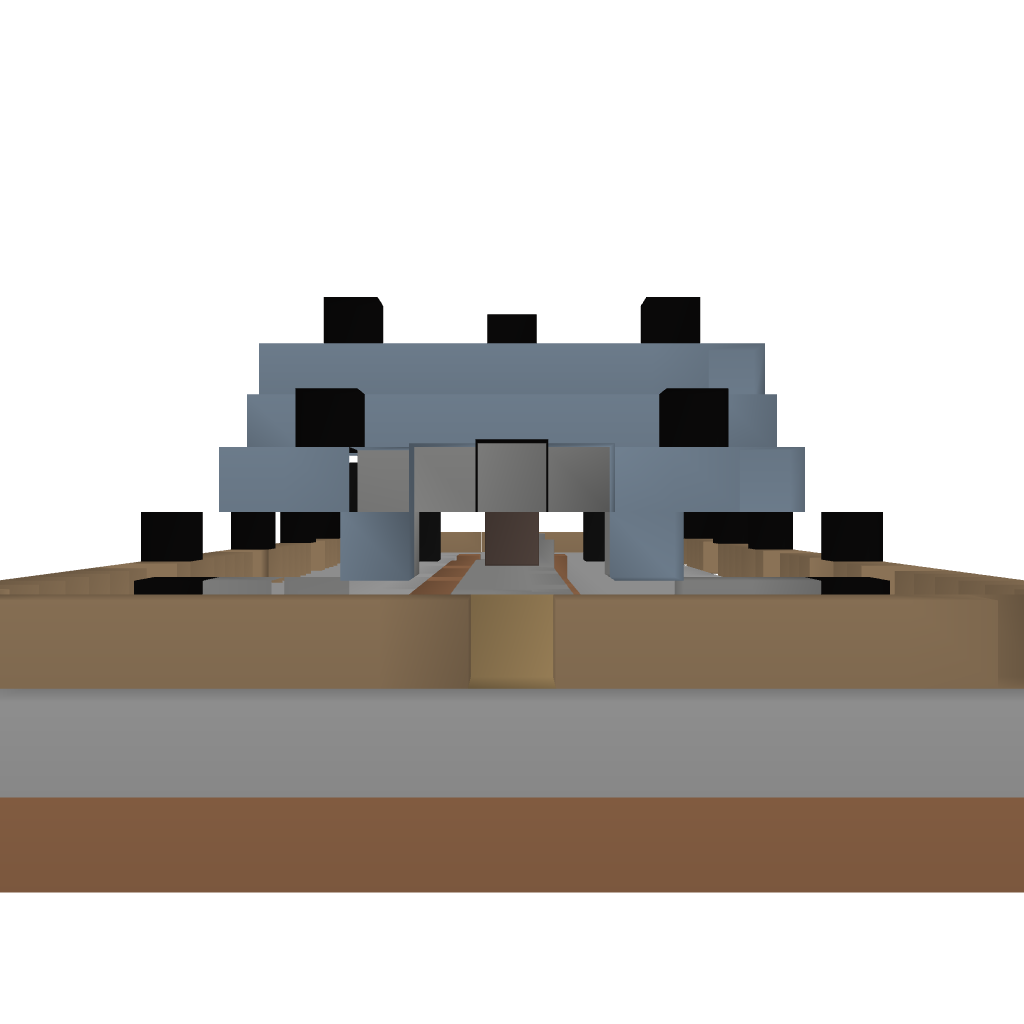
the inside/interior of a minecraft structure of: Huge Furnace Factory